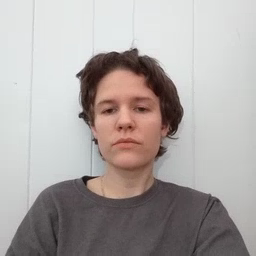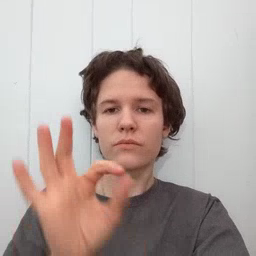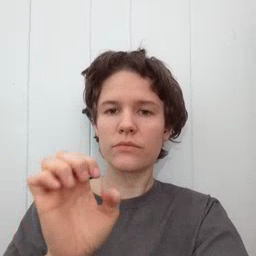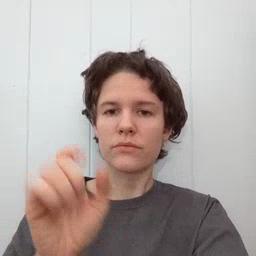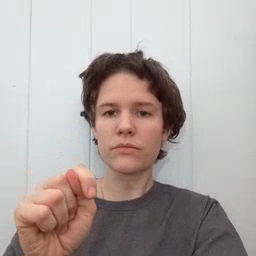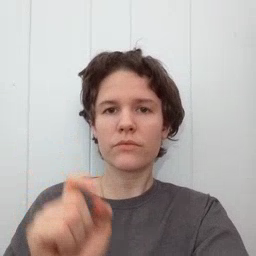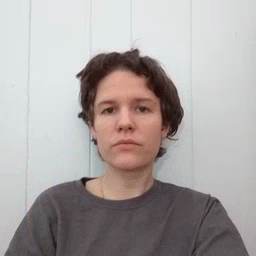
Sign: feet